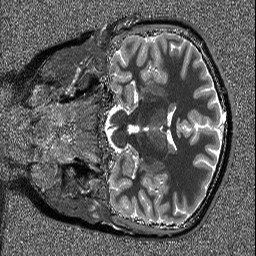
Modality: T1map
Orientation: coronal
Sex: female